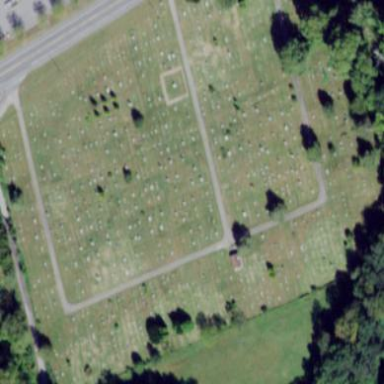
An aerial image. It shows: Cemetery.